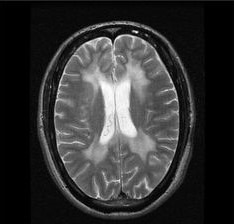
Label: notumor